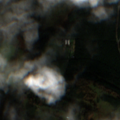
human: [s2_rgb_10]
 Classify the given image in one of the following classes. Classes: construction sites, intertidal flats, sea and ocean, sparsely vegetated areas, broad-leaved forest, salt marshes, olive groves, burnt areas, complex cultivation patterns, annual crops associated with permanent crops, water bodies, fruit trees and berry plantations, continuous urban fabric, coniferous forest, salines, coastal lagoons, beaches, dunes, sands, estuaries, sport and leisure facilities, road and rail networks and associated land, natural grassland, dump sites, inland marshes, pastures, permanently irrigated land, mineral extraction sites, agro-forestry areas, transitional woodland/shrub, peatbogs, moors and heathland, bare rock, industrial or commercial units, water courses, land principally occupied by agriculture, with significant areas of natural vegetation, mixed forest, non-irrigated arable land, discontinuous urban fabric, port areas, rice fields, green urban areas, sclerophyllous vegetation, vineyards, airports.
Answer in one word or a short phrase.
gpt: sport and leisure facilities, pastures, coniferous forest, transitional woodland/shrub